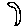
Label: moon